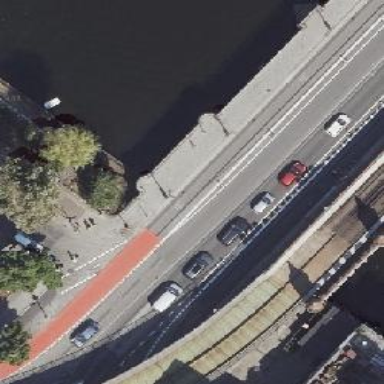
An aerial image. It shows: Traffic monitoring system is in place.